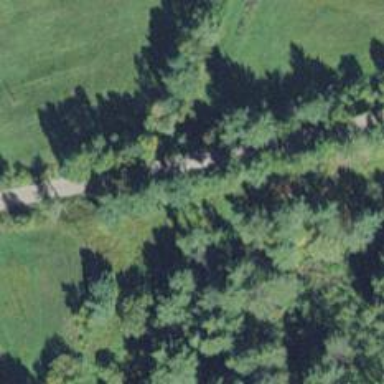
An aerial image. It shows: Abandoned railway.